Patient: sex F, age 41
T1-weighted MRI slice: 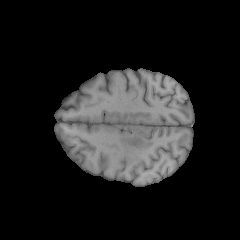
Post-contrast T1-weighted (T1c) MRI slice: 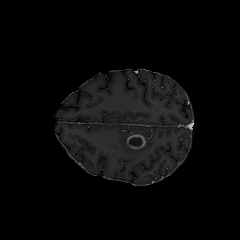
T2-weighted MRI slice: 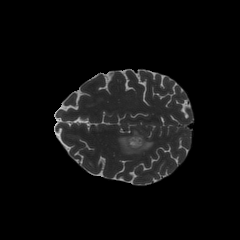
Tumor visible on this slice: yes
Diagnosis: Glioblastoma, IDH-wildtype
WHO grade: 4